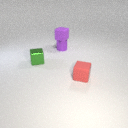
small red rubber cube in front of small purple metal cylinder